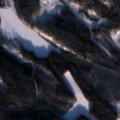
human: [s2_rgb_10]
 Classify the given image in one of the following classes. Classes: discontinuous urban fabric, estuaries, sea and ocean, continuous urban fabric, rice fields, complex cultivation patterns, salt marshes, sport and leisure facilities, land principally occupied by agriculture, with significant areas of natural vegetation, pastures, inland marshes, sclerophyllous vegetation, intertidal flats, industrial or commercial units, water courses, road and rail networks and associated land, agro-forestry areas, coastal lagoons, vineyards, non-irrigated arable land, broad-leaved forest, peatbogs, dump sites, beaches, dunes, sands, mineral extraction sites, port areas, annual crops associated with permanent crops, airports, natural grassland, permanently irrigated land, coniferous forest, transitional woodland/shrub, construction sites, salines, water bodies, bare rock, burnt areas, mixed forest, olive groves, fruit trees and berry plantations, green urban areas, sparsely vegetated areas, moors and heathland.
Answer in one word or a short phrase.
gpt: land principally occupied by agriculture, with significant areas of natural vegetation, coniferous forest, mixed forest, transitional woodland/shrub